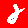
Digit: 2